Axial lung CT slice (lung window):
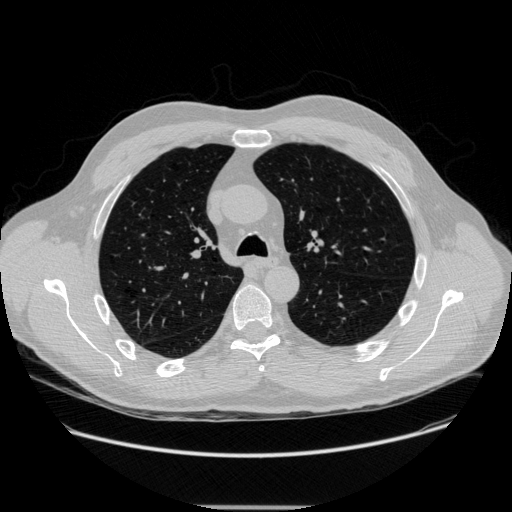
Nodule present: no